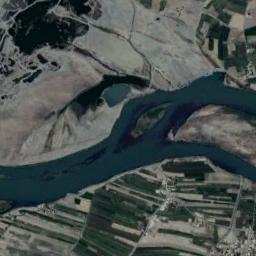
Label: river